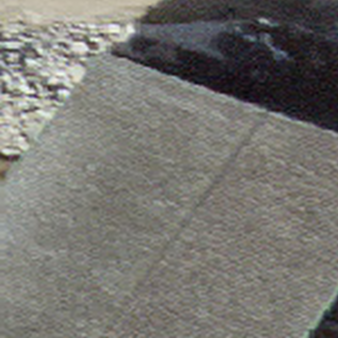
Label: other